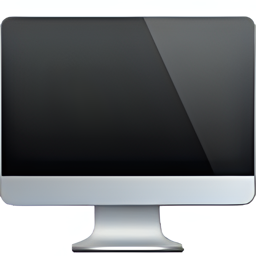
Name: desktop computer
Emoji: 🖥
Group: Objects
Sub-group: computer